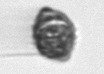
Label: Kryptoperidinium_triquetrum